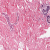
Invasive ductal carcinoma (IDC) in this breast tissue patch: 0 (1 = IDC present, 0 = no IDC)